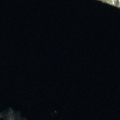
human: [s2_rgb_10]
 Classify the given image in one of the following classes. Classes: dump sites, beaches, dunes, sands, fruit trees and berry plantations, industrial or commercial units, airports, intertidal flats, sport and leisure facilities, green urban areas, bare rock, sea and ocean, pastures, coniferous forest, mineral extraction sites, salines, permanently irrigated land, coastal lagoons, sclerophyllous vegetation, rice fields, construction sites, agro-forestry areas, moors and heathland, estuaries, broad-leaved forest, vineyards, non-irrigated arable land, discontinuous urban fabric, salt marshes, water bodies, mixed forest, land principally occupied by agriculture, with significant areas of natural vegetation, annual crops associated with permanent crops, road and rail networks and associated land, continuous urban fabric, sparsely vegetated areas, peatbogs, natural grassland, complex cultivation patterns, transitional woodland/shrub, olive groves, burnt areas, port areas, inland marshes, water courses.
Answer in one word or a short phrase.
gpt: coniferous forest, water bodies